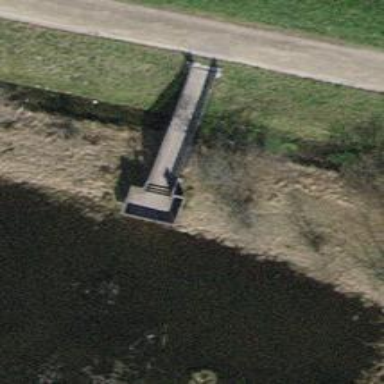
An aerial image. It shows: Path on boardwalk bridge.